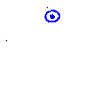
Particle: kaon